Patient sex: M
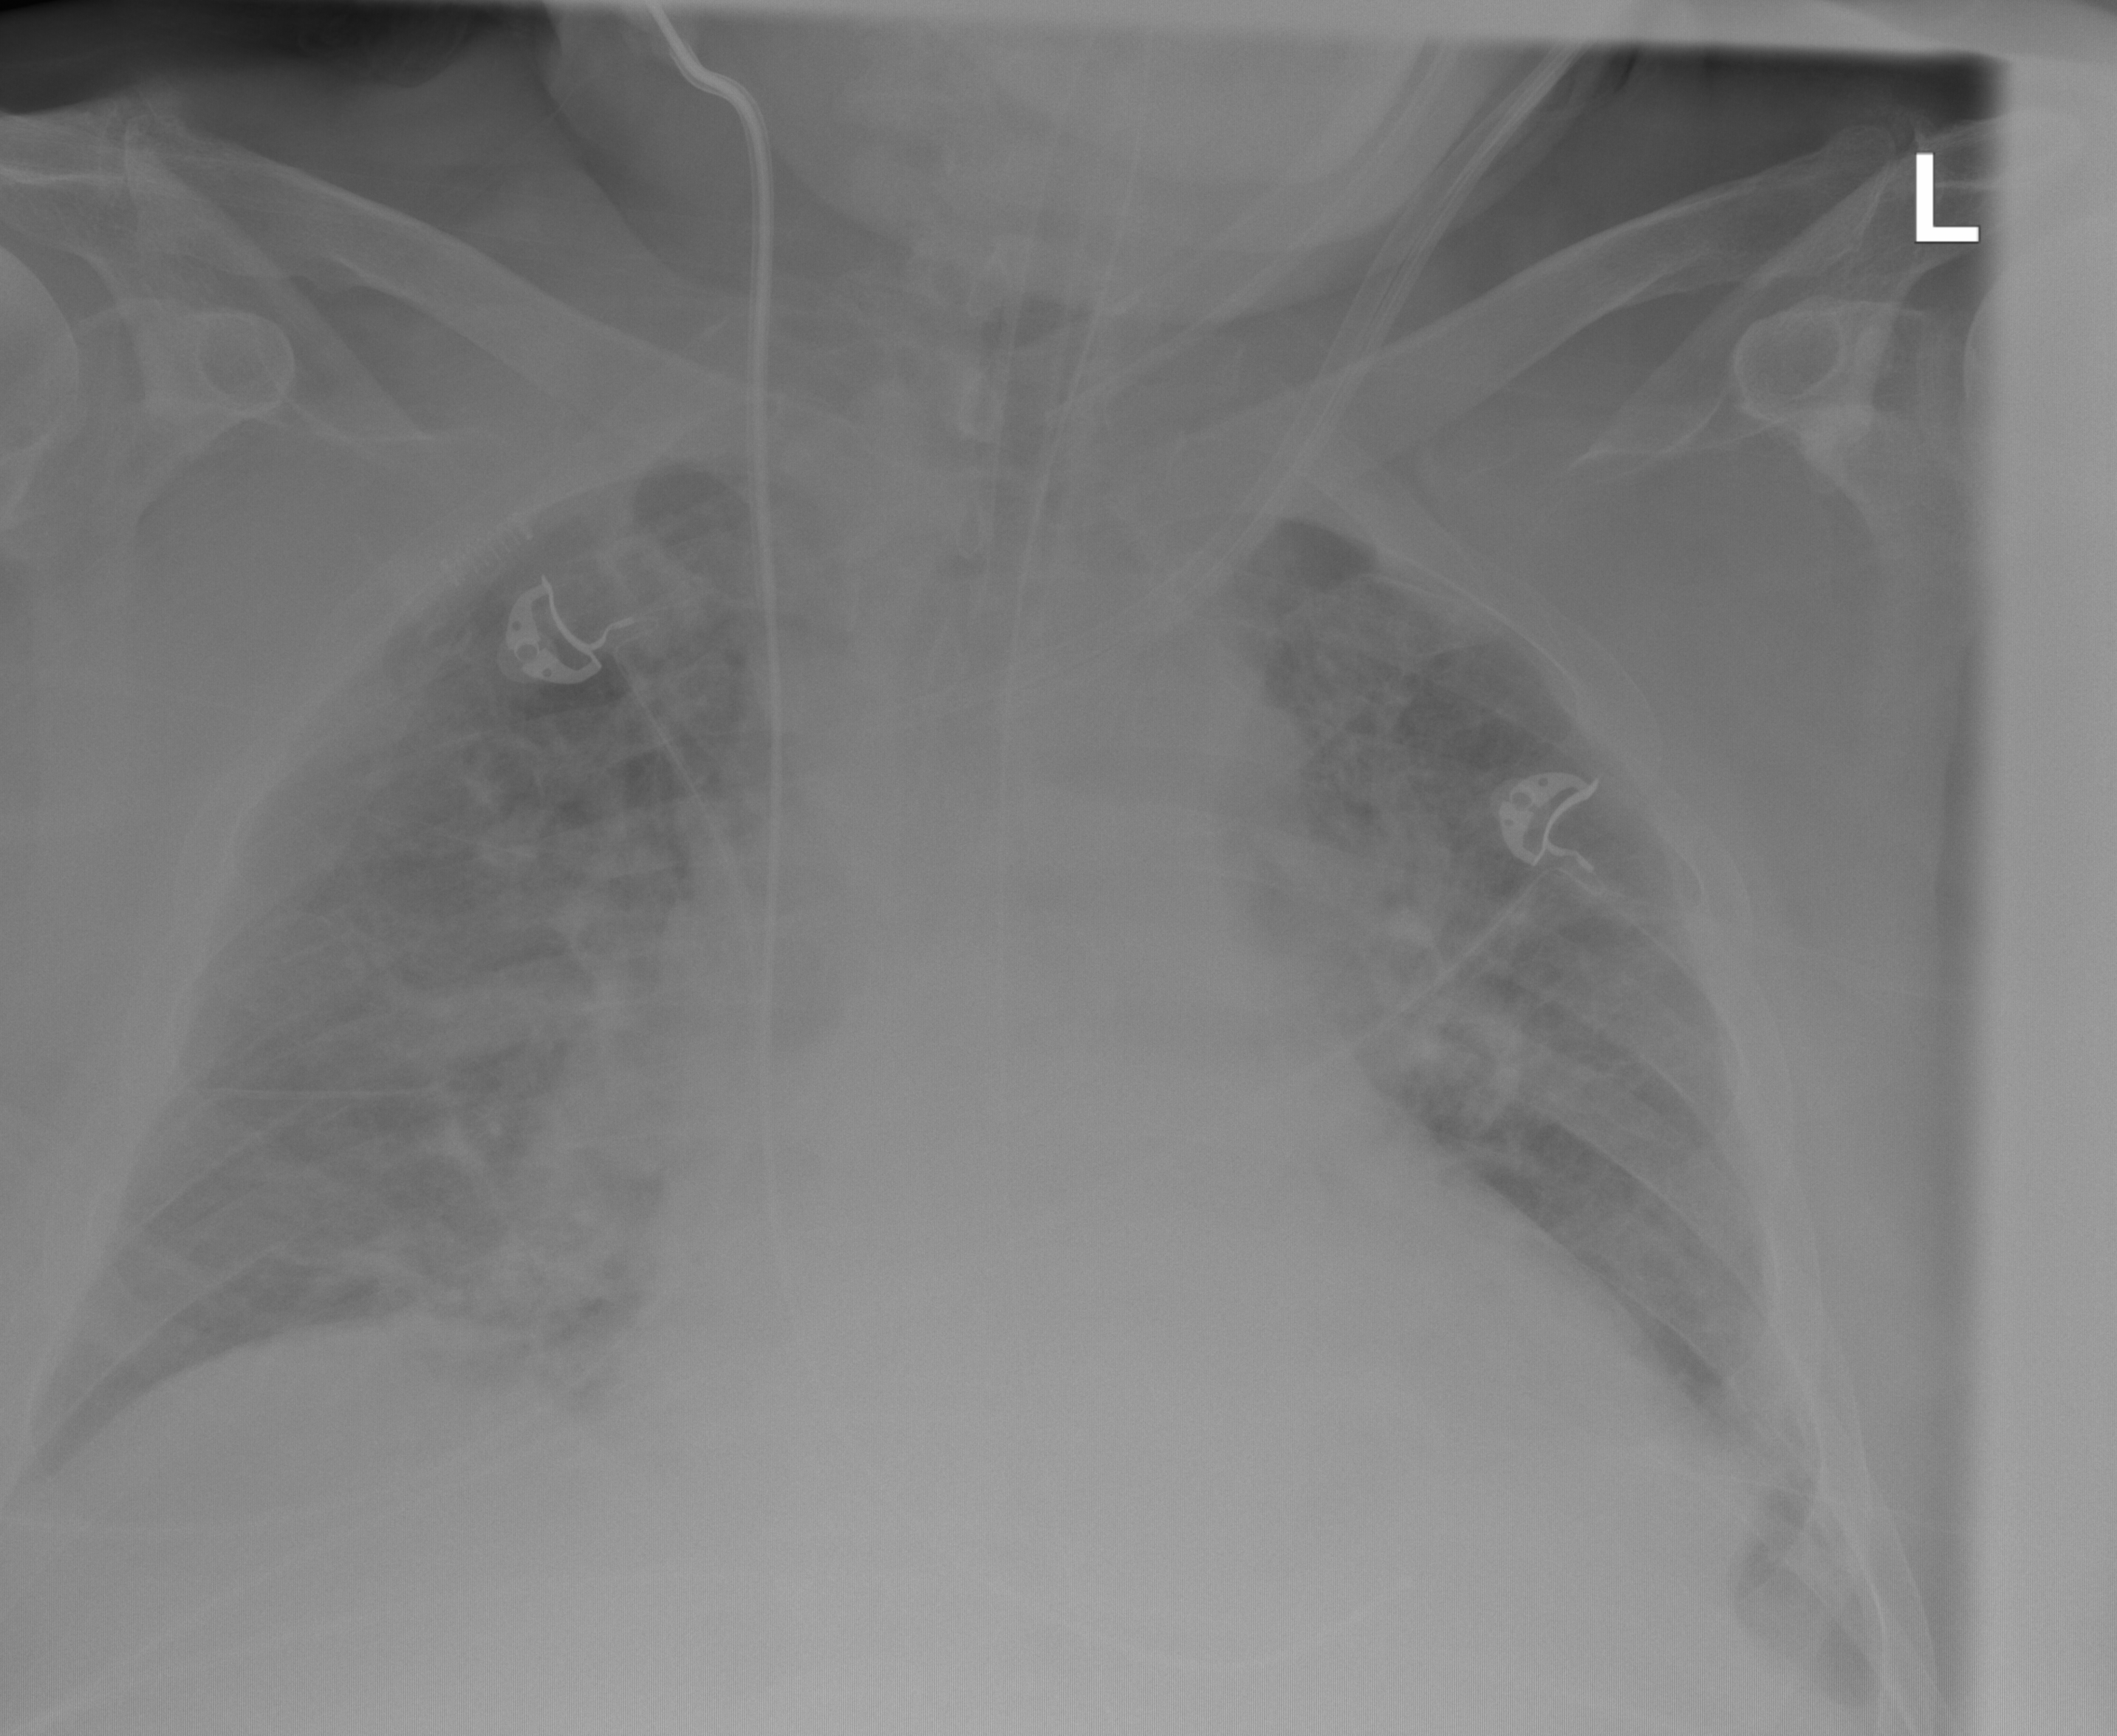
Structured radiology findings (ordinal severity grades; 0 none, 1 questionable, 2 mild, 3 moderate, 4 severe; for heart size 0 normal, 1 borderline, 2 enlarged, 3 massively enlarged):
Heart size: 2
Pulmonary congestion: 3
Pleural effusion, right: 0
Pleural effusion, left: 2
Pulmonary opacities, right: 3
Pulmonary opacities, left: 3
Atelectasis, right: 2
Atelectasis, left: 2